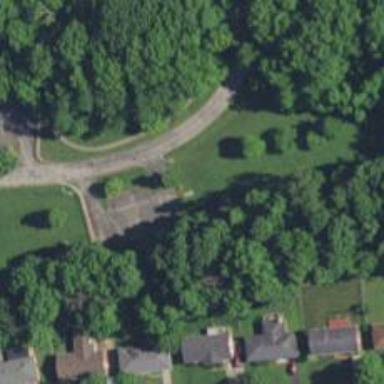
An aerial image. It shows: Grassy area designated as disc golf tee.